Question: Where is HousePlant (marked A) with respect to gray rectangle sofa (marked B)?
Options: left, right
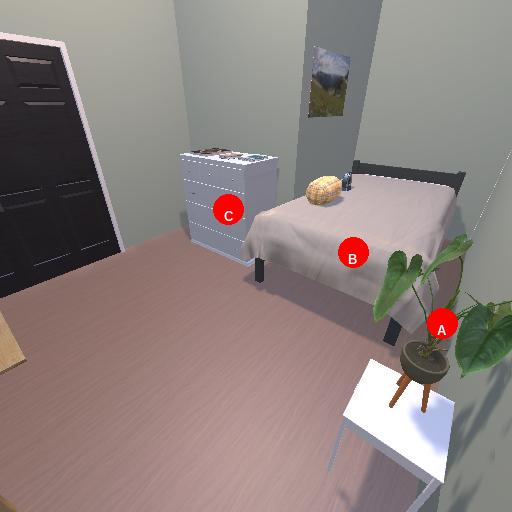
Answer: left